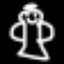
Label: angel